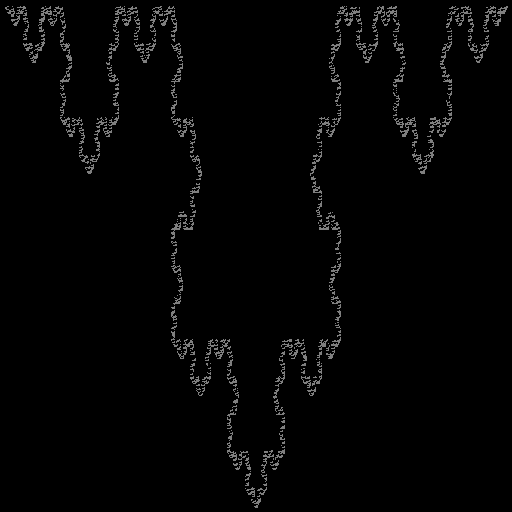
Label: koch_curve